Interaction volume radius: 10 \u00c5
Interaction volume height: 20 \u00c5
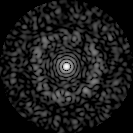
Disorder parameter: 0.8386